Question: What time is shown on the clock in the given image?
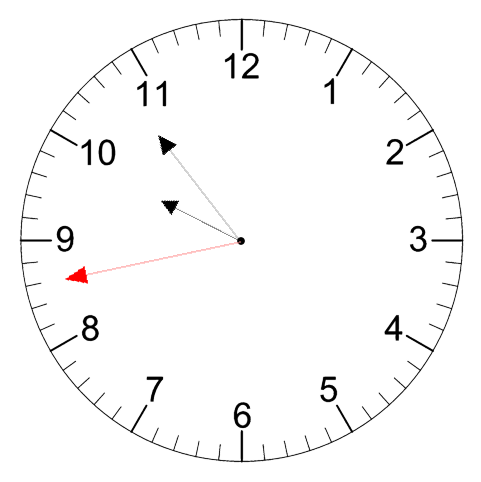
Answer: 09:53:43